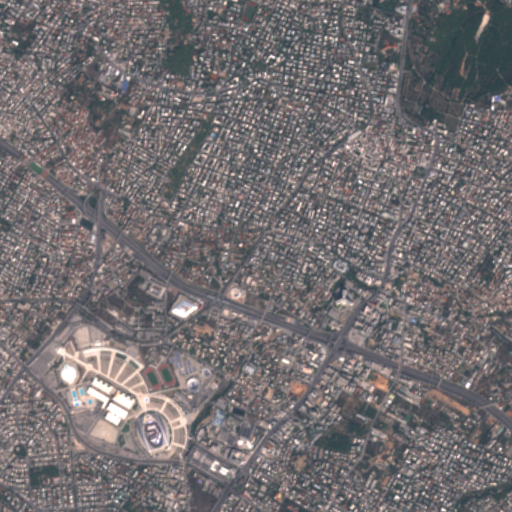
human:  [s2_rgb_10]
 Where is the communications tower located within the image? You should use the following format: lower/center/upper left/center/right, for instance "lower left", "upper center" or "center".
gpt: The communications tower is located in the center left of the image.
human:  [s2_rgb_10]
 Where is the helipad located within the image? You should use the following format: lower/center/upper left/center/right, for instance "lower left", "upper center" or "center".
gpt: The helipad is located in the upper right of the image.
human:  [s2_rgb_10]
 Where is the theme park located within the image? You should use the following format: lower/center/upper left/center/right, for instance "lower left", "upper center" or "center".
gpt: The theme park is located in the lower center of the image.
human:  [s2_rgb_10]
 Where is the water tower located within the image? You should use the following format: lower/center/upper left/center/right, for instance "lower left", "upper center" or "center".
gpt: The water tower is located in the upper left of the image.
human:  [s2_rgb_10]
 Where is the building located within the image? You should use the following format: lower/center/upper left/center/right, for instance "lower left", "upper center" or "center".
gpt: There is no building in the image.